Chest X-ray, PA view. Patient: 54 years old, sex M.
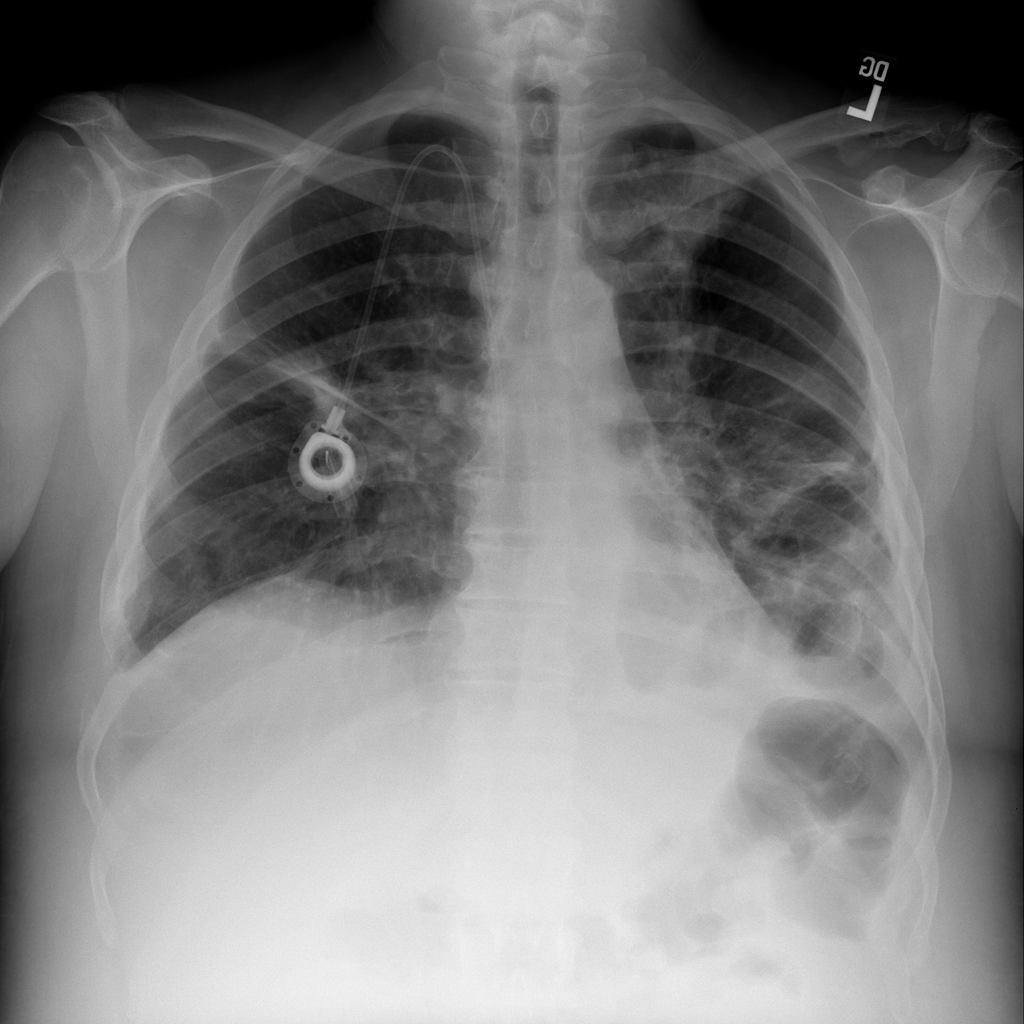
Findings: Pleural_Thickening